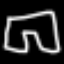
Label: pants